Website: macys
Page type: delivery-shipping
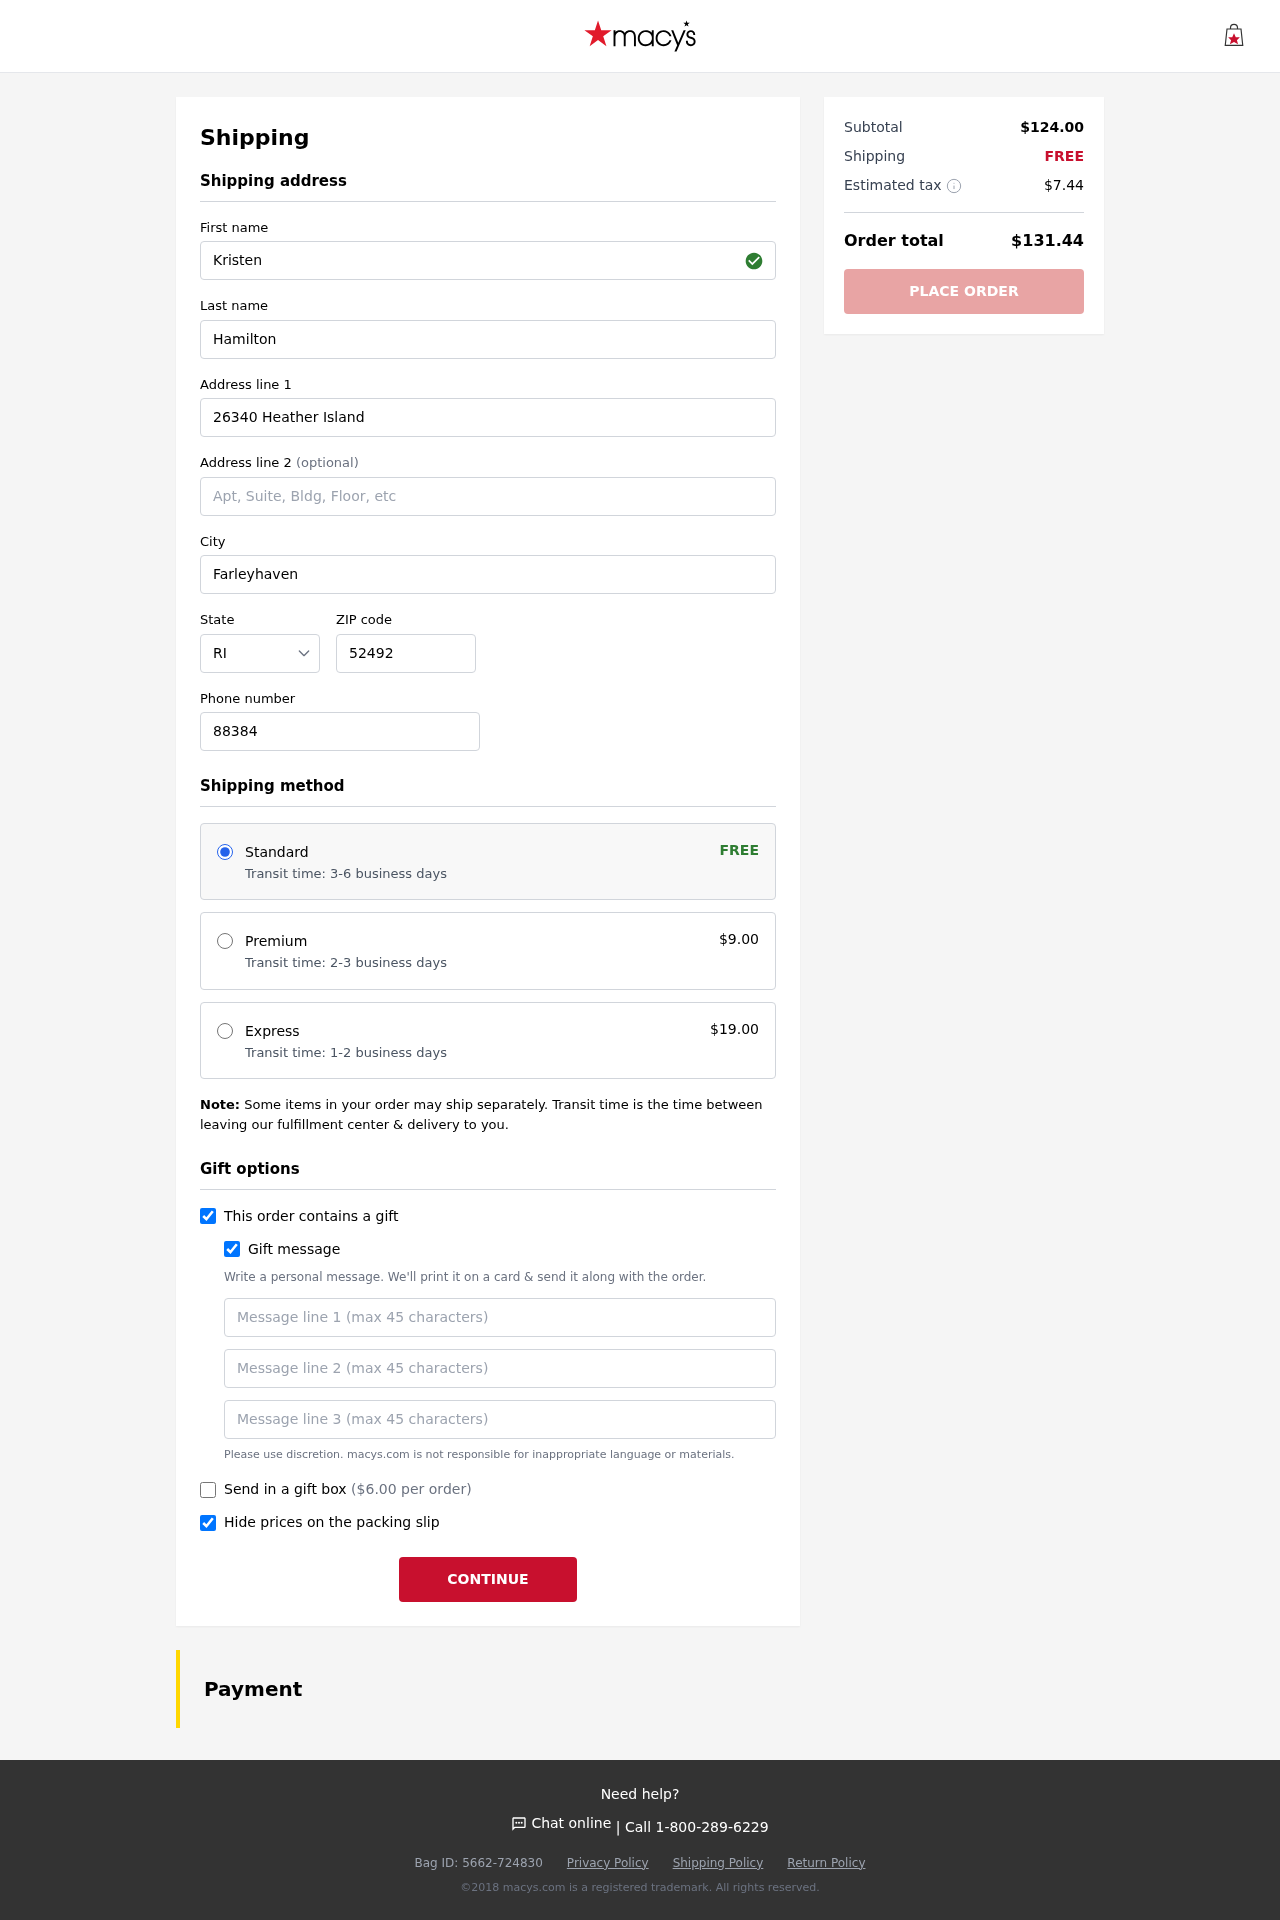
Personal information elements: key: PII_STATE_ABBR
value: RI
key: PII_FIRSTNAME
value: Kristen
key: PII_LASTNAME
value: Hamilton
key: PII_STREET
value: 26340 Heather Island
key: PII_CITY
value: Farleyhaven
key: PII_POSTCODE
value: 52492
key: PII_PHONE
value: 8838430277
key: PII_GIFT_MESSAGE
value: Happy housewarming, Linda! I thought this rug would be the perfect touch to make your new space feel even cozier. Can’t wait to see how it brings everything together!
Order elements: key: ORDER_SHIPPING_STANDARD
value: Transit time: 3-6 business days
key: ORDER_SHIPPING_COST
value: FREE
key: ORDER_SHIPPING_PREMIUM
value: Transit time: 2-3 business days
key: ORDER_SHIPPING_PREMIUM_PRICE
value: $9.00
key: ORDER_SHIPPING_EXPRESS
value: Transit time: 1-2 business days
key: ORDER_SHIPPING_EXPRESS_PRICE
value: $19.00
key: ORDER_GIFT_BOX_PRICE
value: ($6.00 per order)
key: ORDER_SUBTOTAL
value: $124.00
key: ORDER_SHIPPING_COST2
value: FREE
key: ORDER_TAX
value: $7.44
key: ORDER_TOTAL
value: $131.44